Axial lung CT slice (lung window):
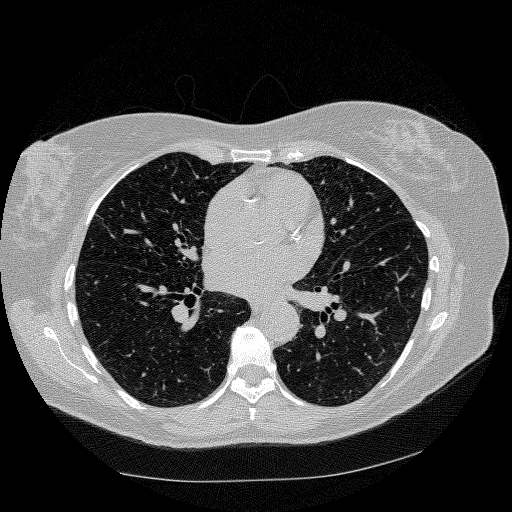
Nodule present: no